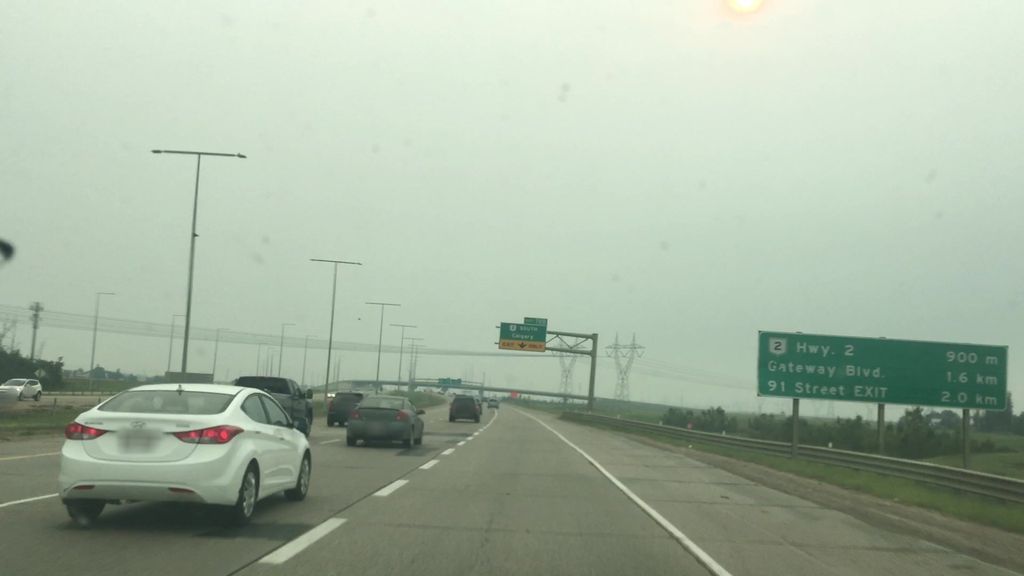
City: edmonton